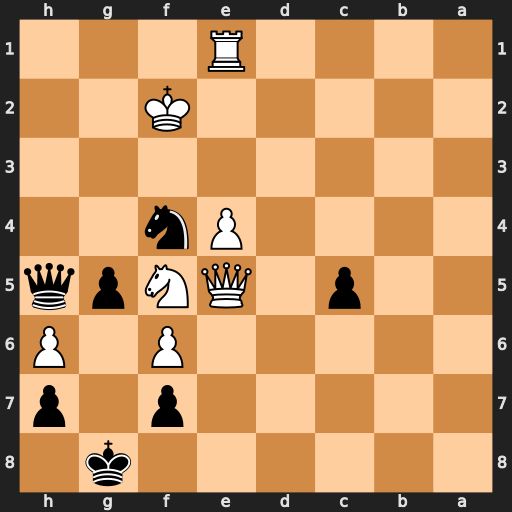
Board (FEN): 6k1/5p1p/5P1P/2p1QNpq/4Pn2/8/5K2/4R3
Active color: b
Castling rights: -
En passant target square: -
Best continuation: Nd3+ Ke3 Nxe5